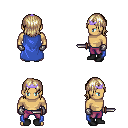
a pixel art fantasy rpg character, male body template, human, tanned skin, blue cape, magenta pants, white blonde long bangs hairstyle, purple tiara, metal gloves, black shoes, dagger, four views (front, back, left, right), 2x2 character sprite sheet, small pixel art, hard edges, no anti-aliasing